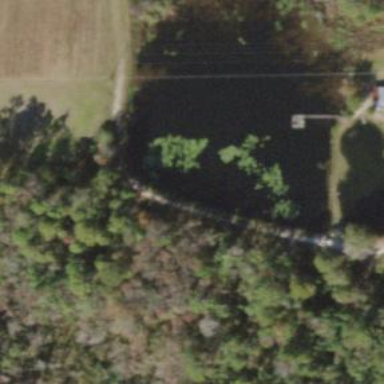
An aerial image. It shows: Pond surrounded by natural water.